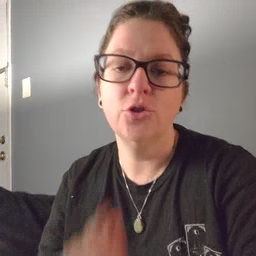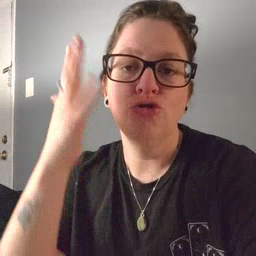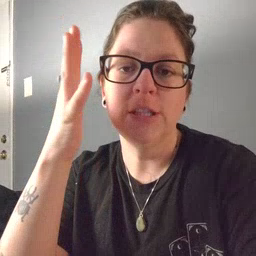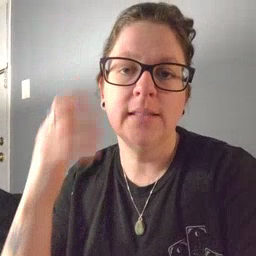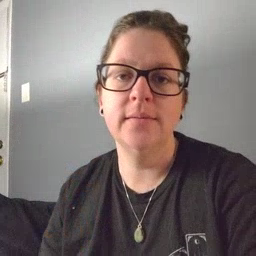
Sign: tree